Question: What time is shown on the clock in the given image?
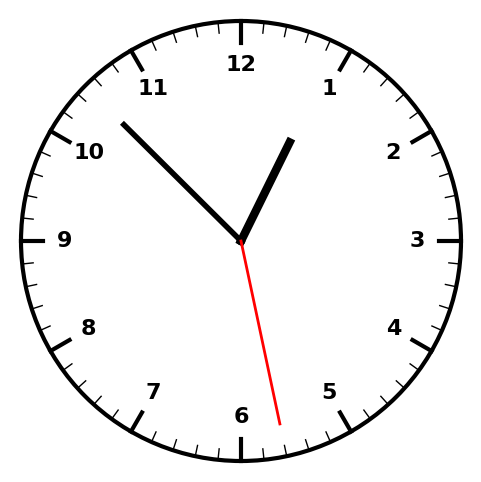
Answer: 12:52:28